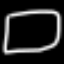
Label: square